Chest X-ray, PA view. Patient: 47 years old, sex M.
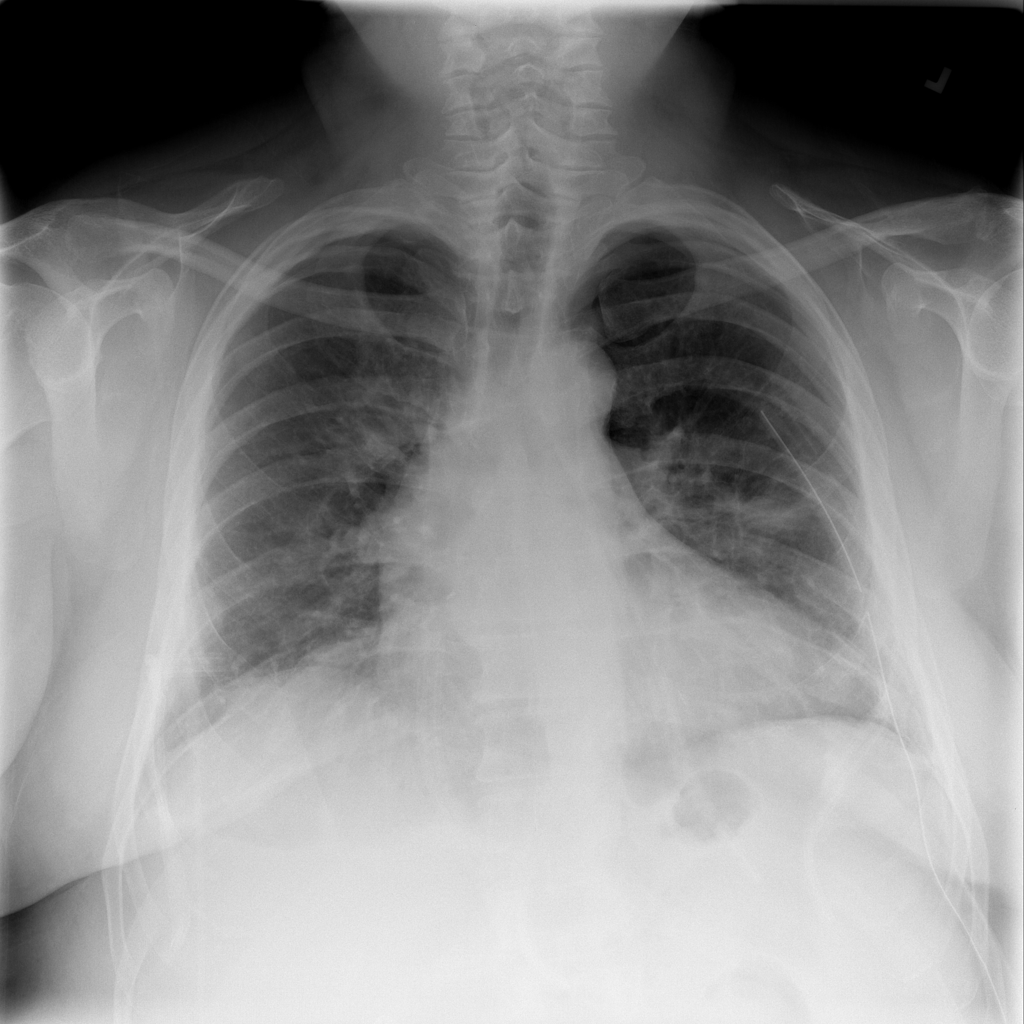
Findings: Infiltration, Pneumothorax